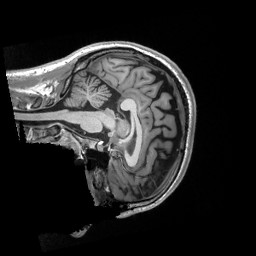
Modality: T1w
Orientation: sagittal
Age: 29